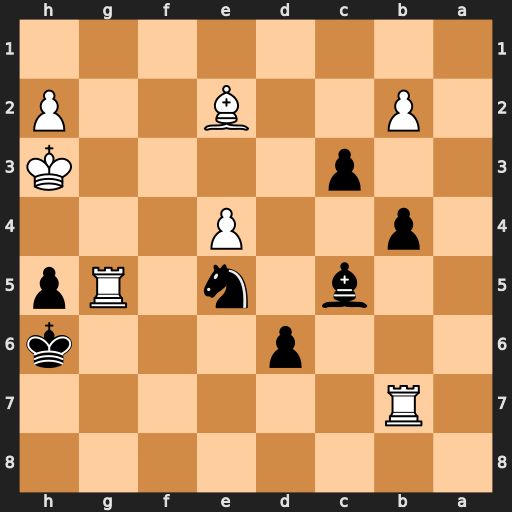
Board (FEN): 8/1R6/3p3k/2b1n1Rp/1p2P3/2p4K/1P2B2P/8
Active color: b
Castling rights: -
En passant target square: -
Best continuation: c2 Rbg7 c1=Q Rg8 Qxg5 Rxg5 Kxg5